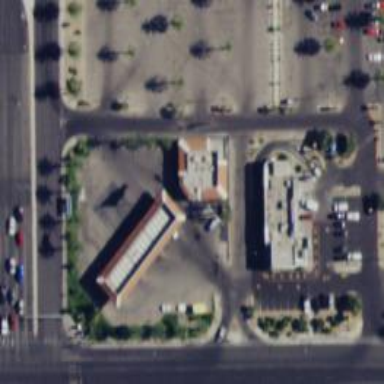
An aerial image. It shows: Convenience shop.